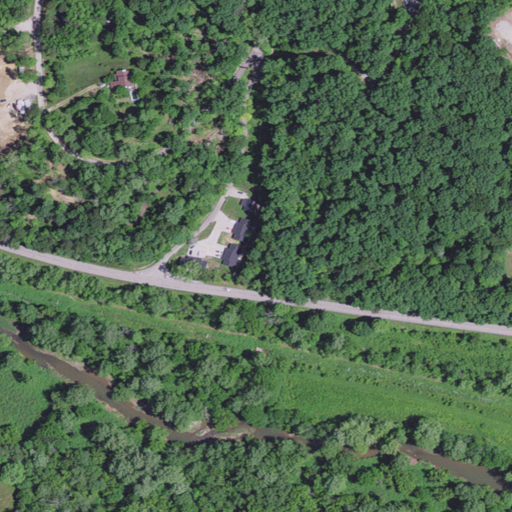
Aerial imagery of valley in Kentucky named Cincinnati Hollow containing deciduous forest, open development, low intensity development, pasture, and grassland